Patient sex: M
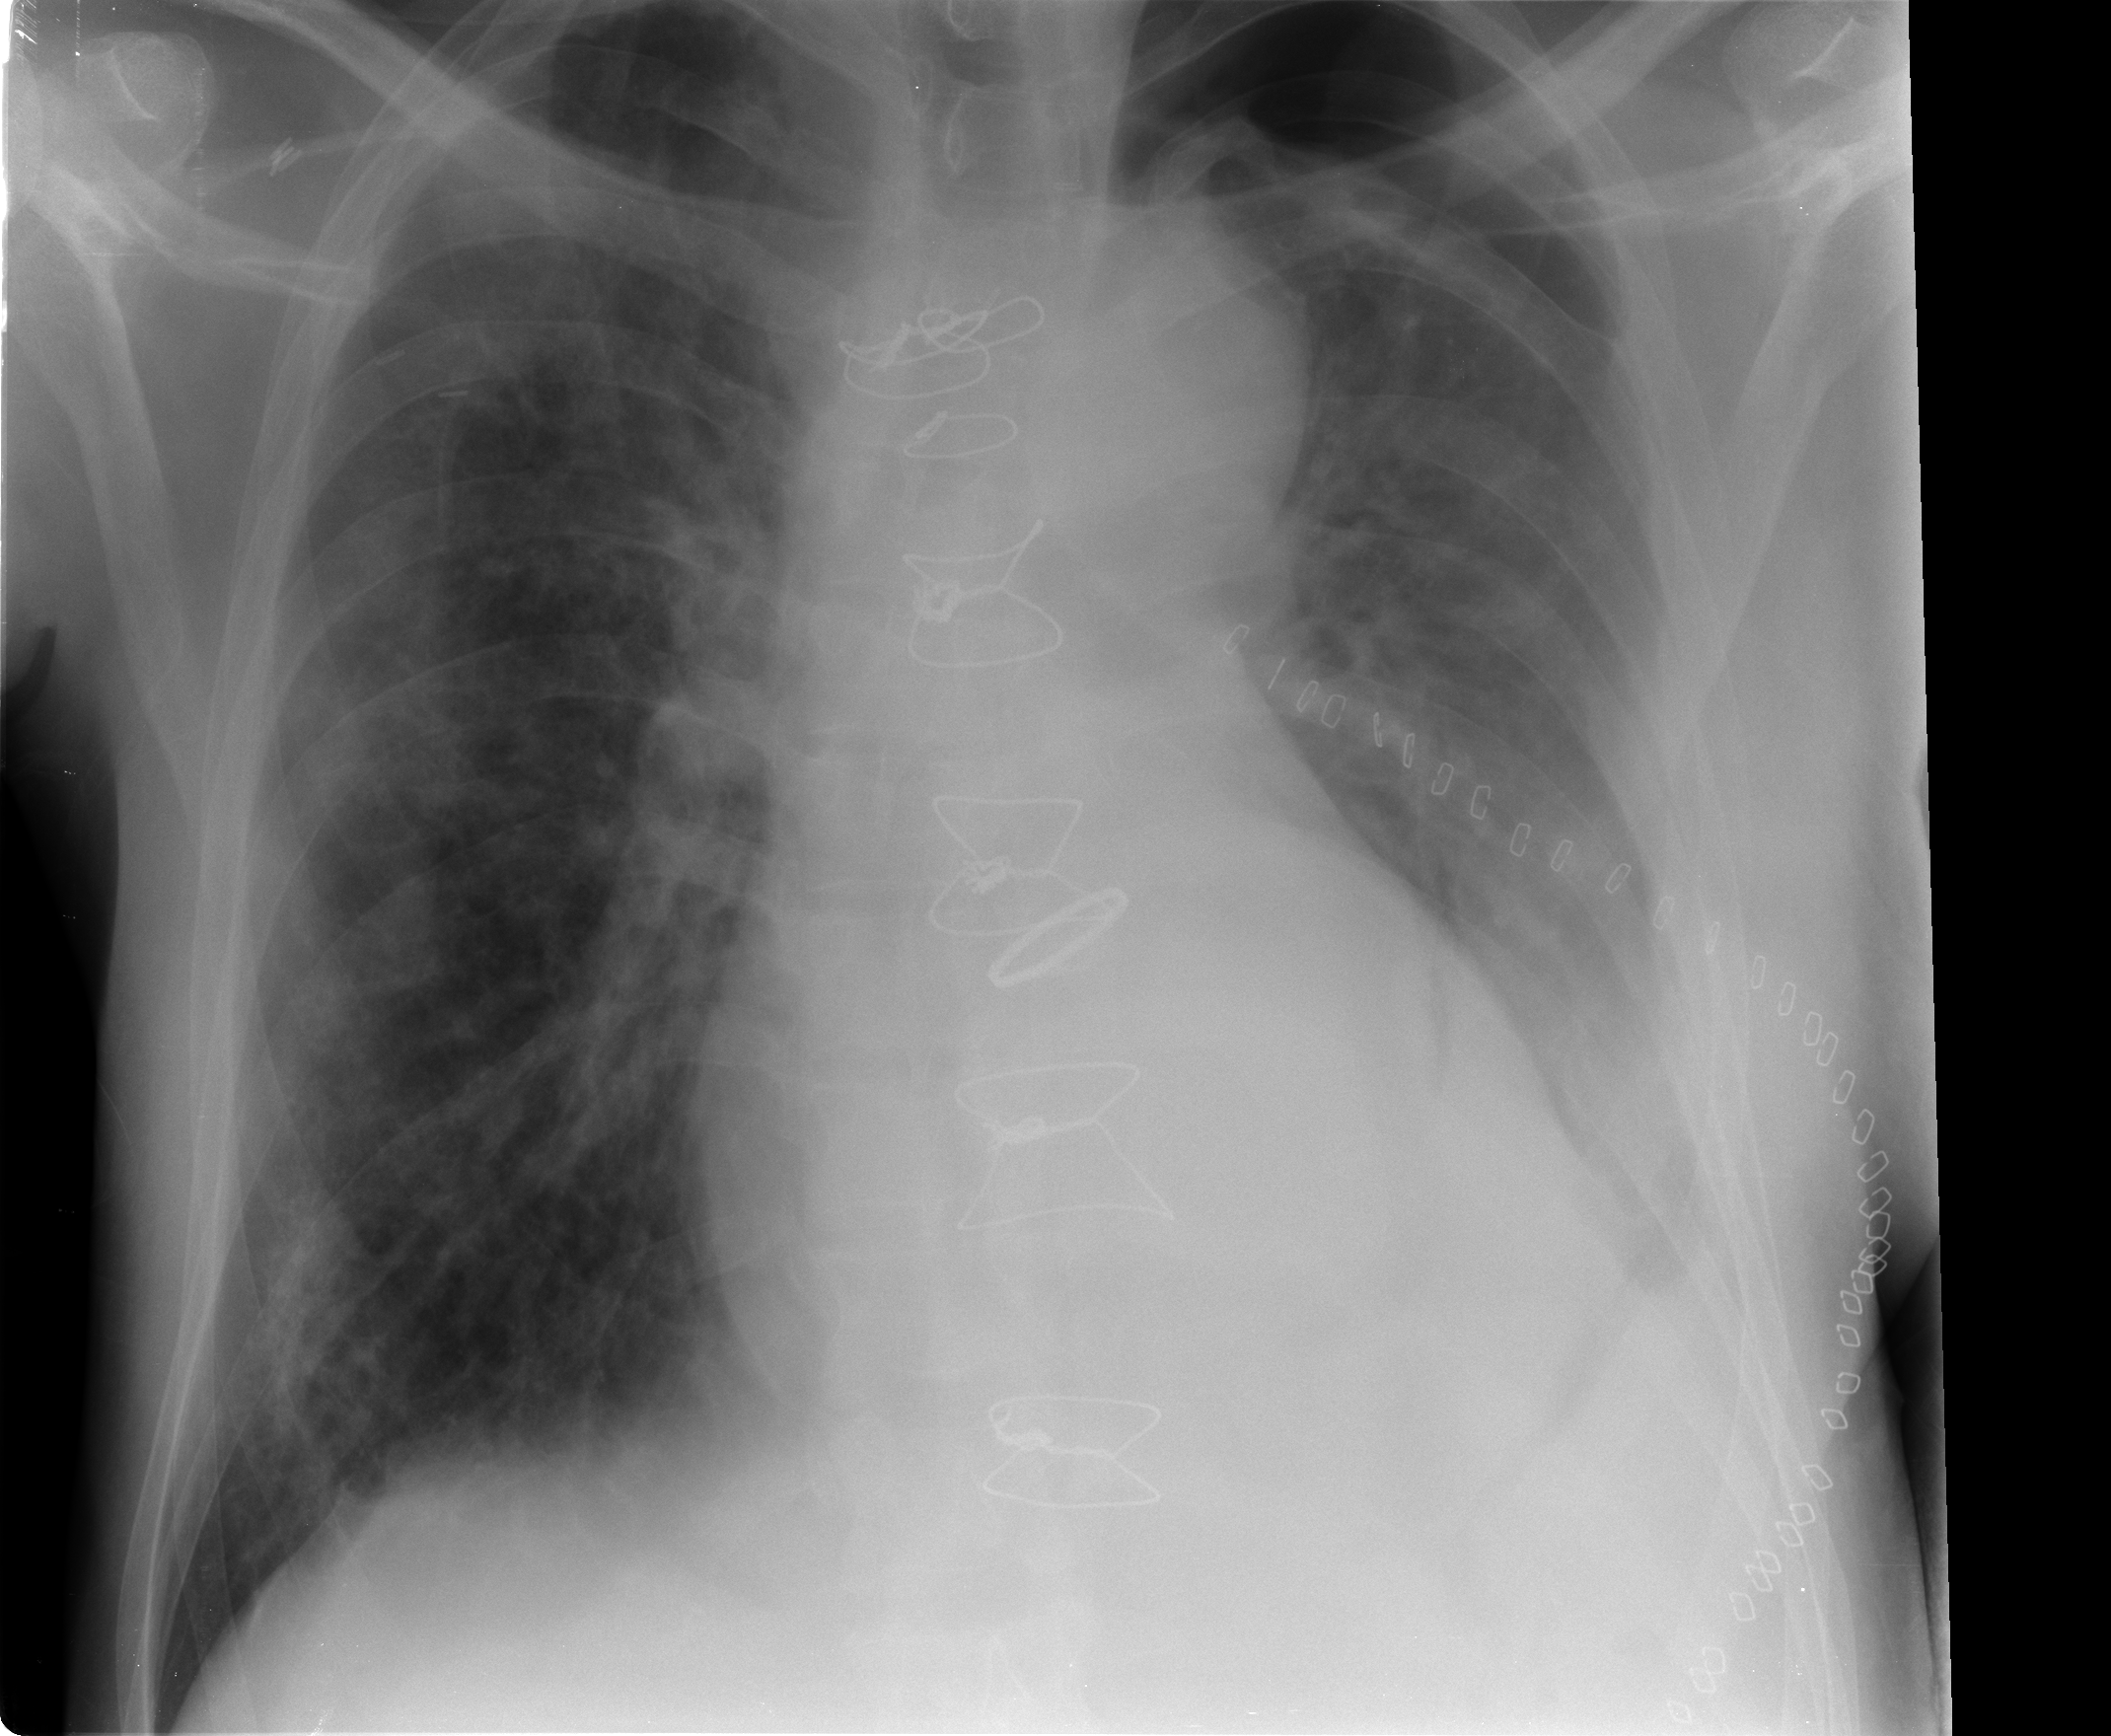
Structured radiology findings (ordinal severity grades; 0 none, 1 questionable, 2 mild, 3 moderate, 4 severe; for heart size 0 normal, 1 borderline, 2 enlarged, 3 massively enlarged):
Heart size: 1
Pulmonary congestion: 0
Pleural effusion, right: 0
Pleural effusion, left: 2
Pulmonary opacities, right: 2
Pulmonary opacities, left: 2
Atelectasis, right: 3
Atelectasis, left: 2